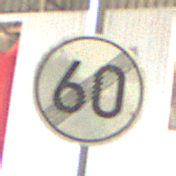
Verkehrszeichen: EndeGeschwindigkeit60
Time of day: Midday
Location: Indoor (Urban)
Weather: NotSpecified
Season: NotSpecified
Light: Natural